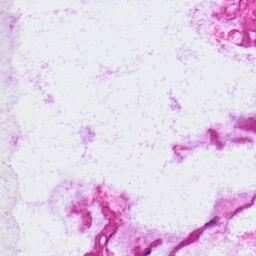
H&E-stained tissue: LymphNode